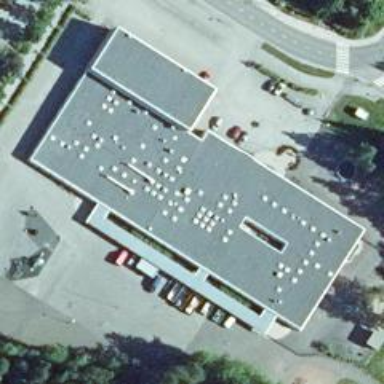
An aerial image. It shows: Government office.